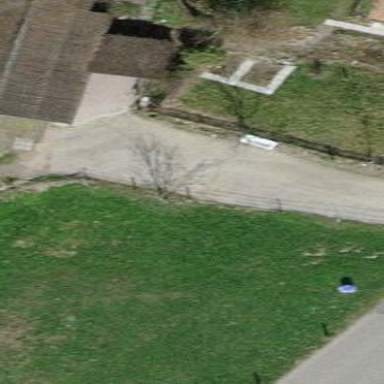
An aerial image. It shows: Farmyard area.